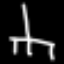
Label: fork